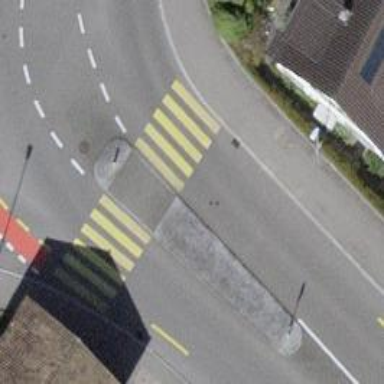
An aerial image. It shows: Marked road crossing.